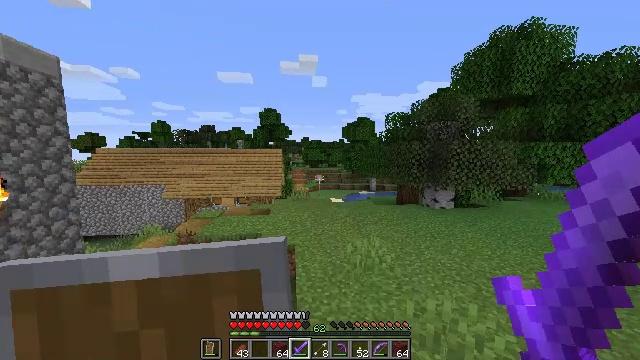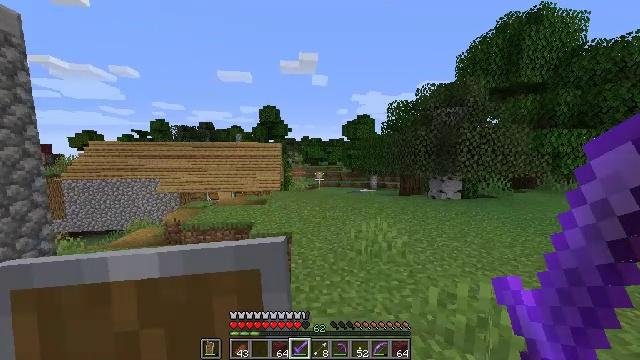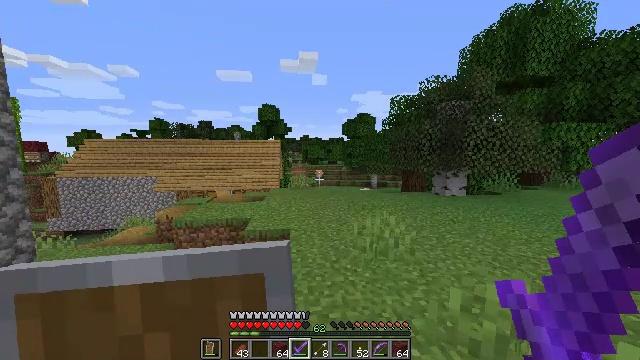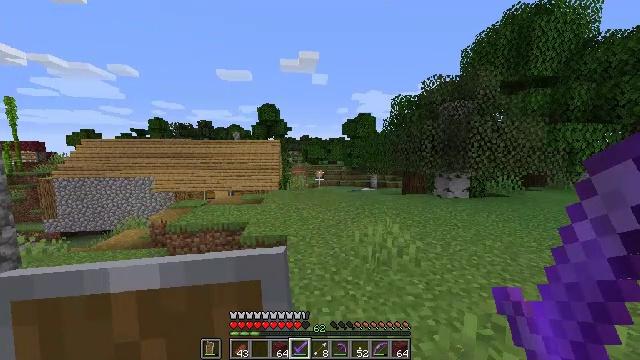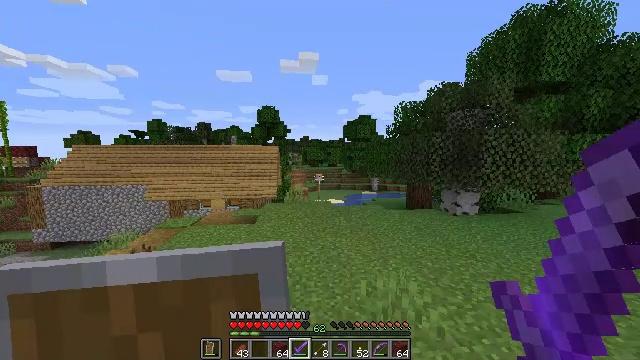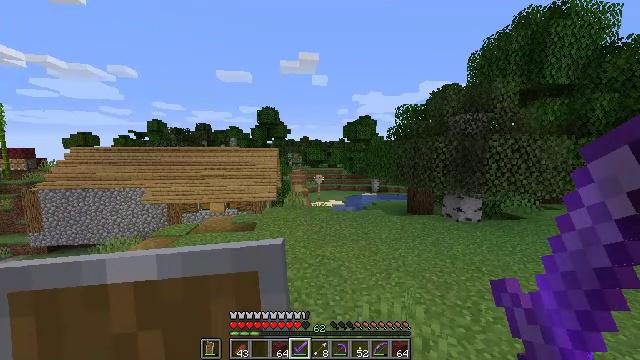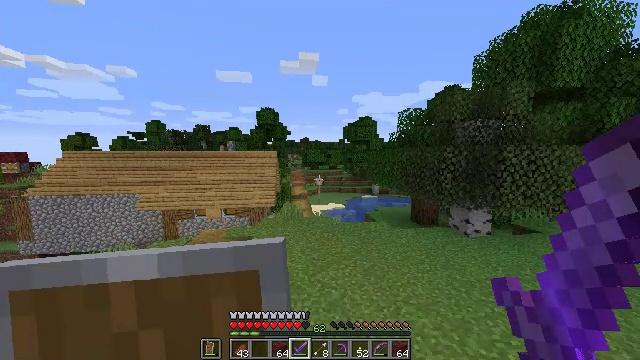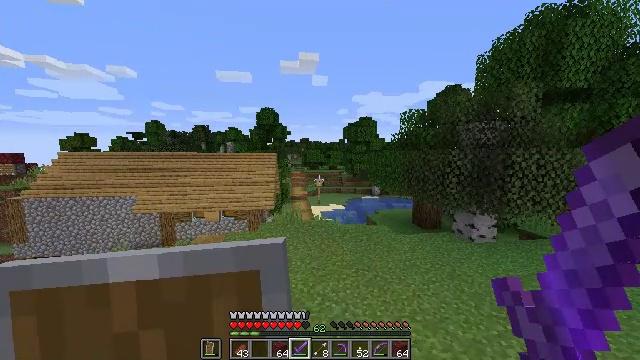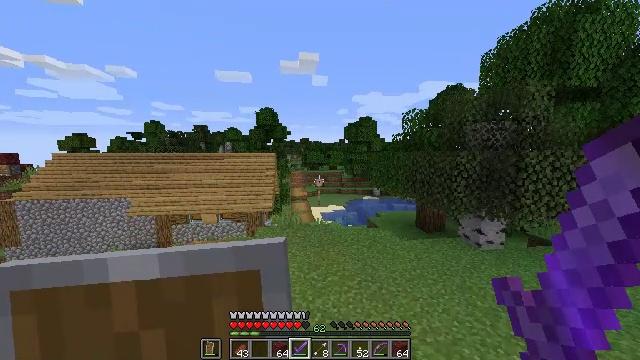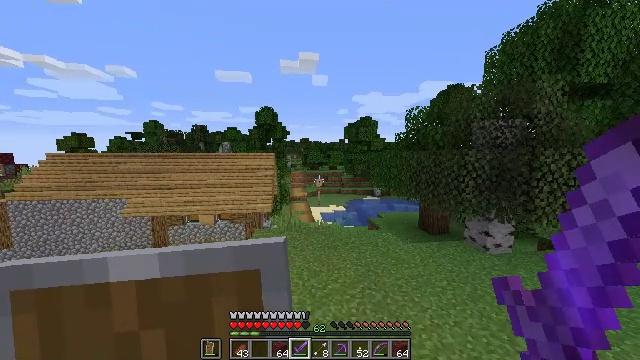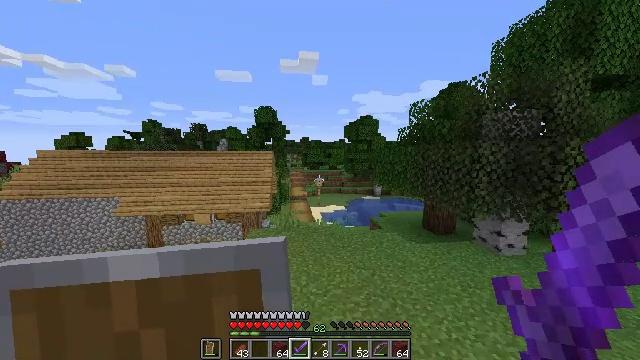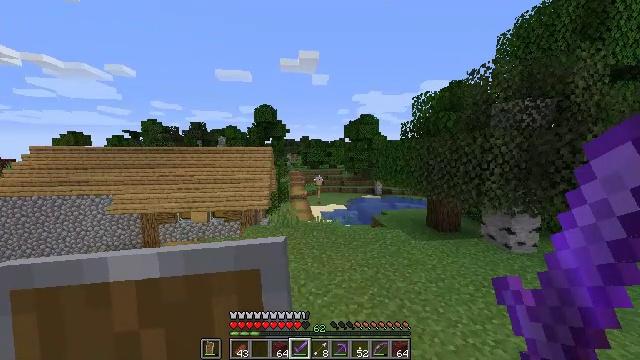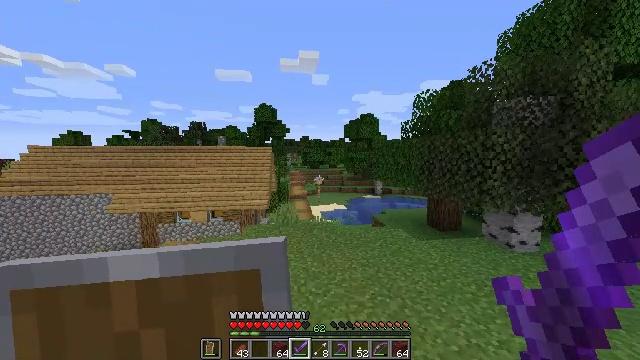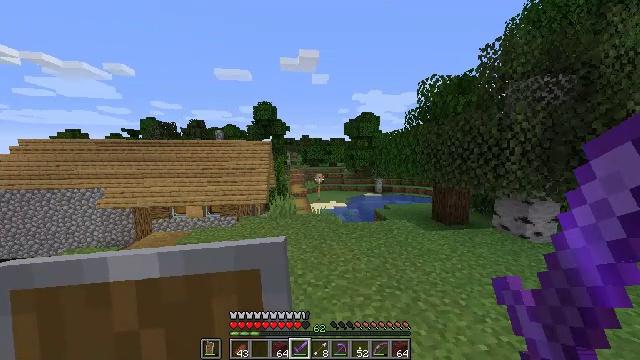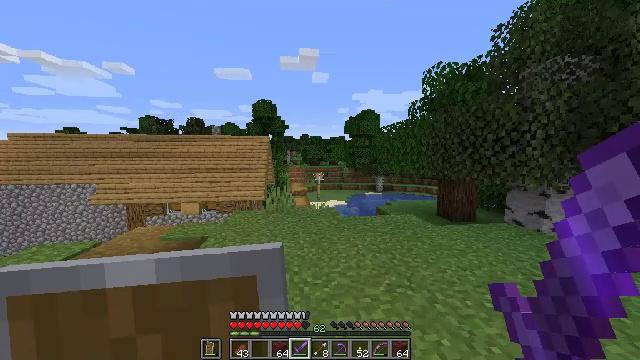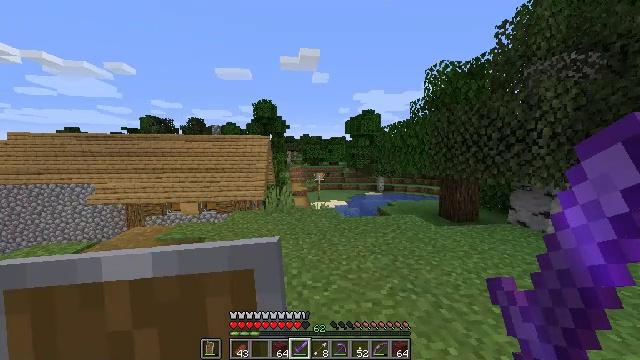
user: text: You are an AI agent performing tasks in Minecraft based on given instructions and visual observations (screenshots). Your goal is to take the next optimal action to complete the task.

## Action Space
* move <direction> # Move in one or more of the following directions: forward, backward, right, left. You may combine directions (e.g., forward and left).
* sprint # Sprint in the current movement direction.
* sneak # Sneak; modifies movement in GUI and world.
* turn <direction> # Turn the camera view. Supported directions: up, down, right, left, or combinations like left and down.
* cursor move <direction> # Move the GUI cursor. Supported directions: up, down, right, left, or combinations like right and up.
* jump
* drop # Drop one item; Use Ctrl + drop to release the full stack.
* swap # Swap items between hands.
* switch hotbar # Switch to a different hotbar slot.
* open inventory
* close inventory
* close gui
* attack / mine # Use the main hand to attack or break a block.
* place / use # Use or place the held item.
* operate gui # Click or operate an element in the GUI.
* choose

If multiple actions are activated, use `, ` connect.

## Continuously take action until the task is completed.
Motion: motion action
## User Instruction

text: Attack the ender chest to collect it.
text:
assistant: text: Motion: move forward, jump
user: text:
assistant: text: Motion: move forward, jump
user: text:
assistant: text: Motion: move forward, jump
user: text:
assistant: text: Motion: move forward, jump
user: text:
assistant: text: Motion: move forward, jump
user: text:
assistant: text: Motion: move forward, jump
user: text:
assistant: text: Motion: move forward, jump
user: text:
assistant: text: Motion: move forward, jump
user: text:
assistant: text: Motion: move forward, jump
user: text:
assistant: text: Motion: move forward, jump
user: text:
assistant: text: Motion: move forward, jump
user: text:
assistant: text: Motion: move forward, jump
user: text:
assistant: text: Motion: move forward, jump
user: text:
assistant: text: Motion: move forward, jump
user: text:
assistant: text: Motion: move forward, jump
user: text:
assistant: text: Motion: move forward, jump
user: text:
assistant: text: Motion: move forward, jump
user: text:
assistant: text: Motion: move forward, jump
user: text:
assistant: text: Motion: move forward, turn left, jump
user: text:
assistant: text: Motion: move forward, turn left, jump
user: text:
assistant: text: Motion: move forward, jump
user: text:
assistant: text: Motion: move forward, jump
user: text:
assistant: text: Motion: move forward, jump
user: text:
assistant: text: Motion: move forward, jump
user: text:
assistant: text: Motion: move forward, jump
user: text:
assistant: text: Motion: move forward, jump
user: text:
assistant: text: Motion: move forward, jump
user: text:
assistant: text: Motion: move forward, jump
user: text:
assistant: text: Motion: move forward, jump
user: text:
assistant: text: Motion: move forward, jump